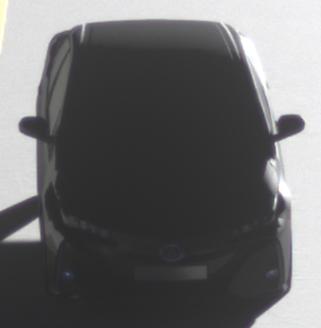
Make: Toyota
Model: Prius 1.8 Plug-In Hybrid
Detailed model: Prius (XW5) Plug-In
Model produced from: 2019/07
Model produced until: 2020/07
Doors: 5
Color: black
Road condition: dry road
Daytime: sunrise or sunset
Contrast: high contrast